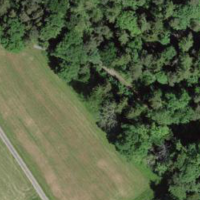
EUNIS habitat code: 41
Species observed at this site:
Cornus sanguinea